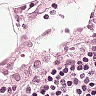
Metastatic tissue present: no